Question: I have a '<input type="button" />' and a '<input type="text" />'

How can I put the plus to the left of the textbox so that it will always be there, no matter the zoom made on the browser...?
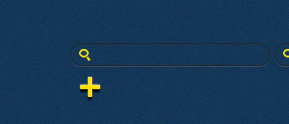
Answer: You should put both the controls in a '<div>' tag.. and set the width of the div, so that it always remain of a fixed size, independent of the browser's zoom.
And then apply css to the button as: '#buttonID { float:left; }'